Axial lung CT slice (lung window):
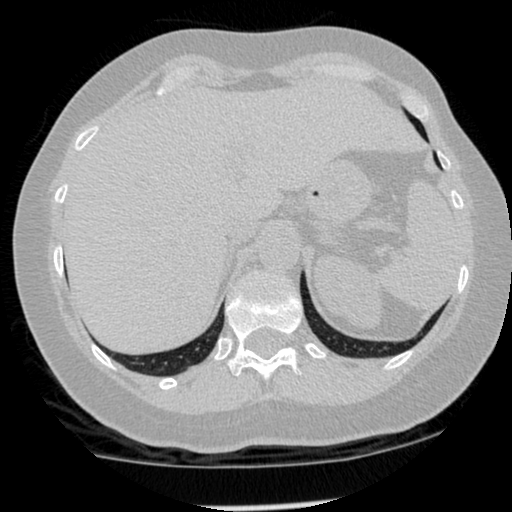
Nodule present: no